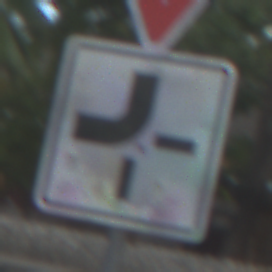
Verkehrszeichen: VerlaufVorfahrtsstrasse2
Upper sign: VorfahrtGewaehren
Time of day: MorningAfternoon
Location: Outdoor (Suburban)
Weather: PartlyCloudy
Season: NotSpecified
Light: Natural